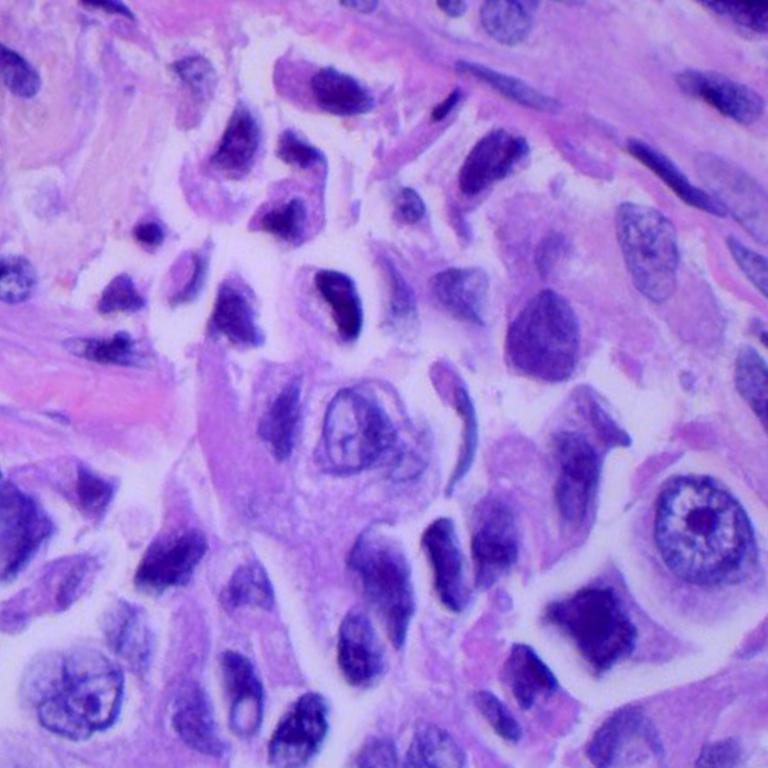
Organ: lung
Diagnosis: adenocarcinomas